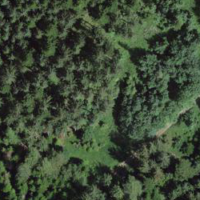
EUNIS habitat code: 43
Species observed at this site:
Lamium galeobdolon